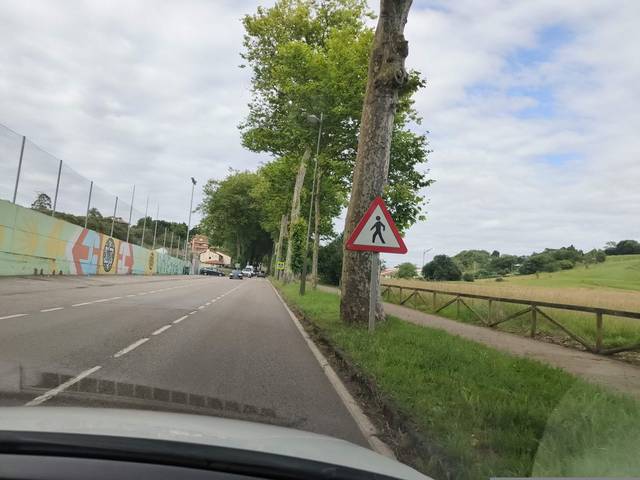
Region: Spain
Coordinates: 43.382, -4.307